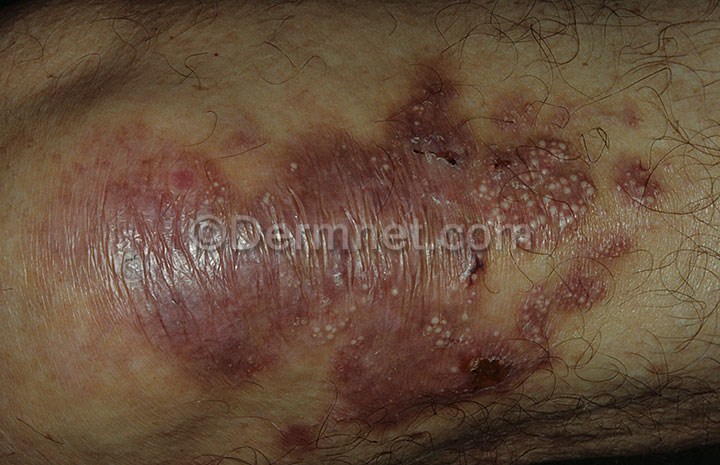
Disease: Bullous Disease Photos